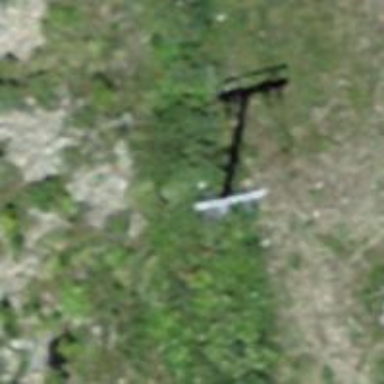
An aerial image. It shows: Pylon used for aerialway.